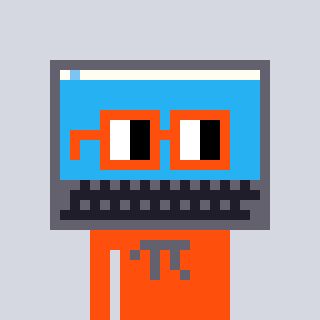
a pixel art character with square orange glasses, a laptop-shaped head and a orange-colored body on a cool background